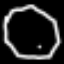
Label: octagon